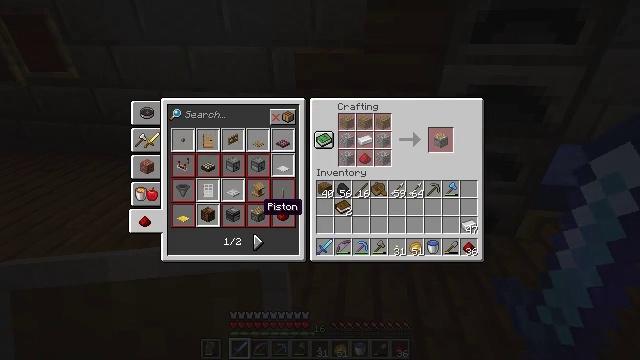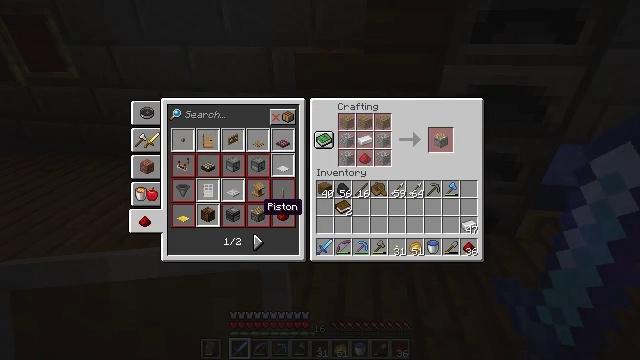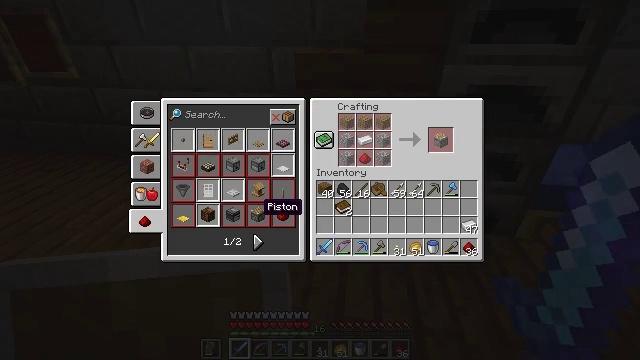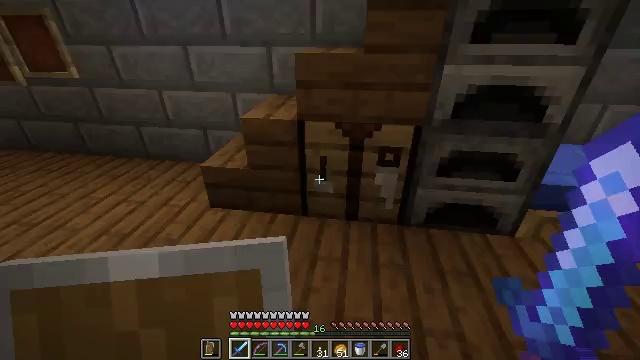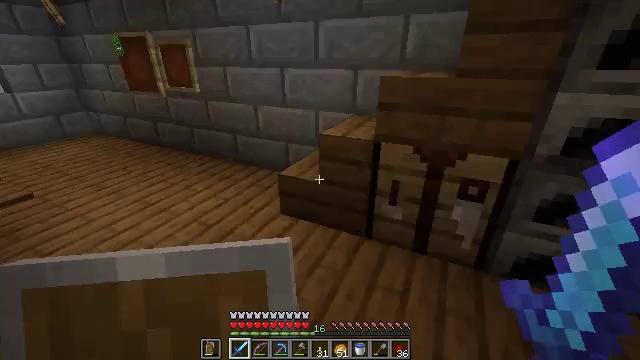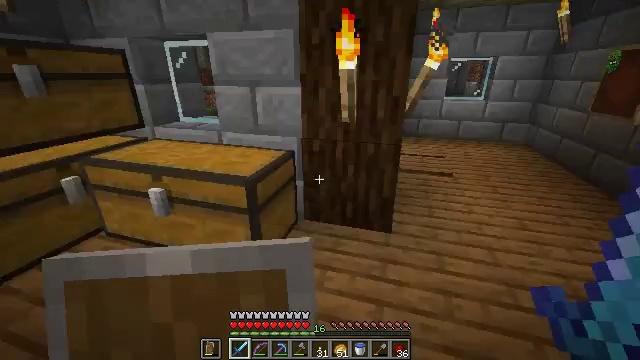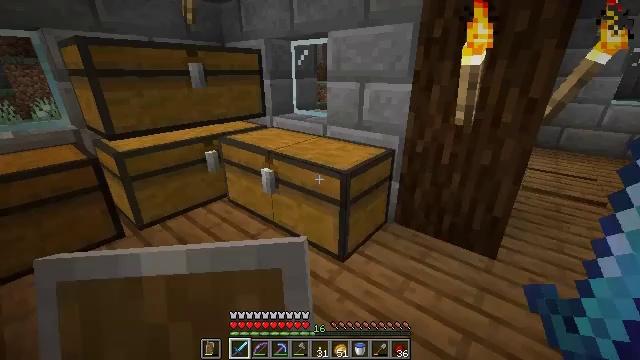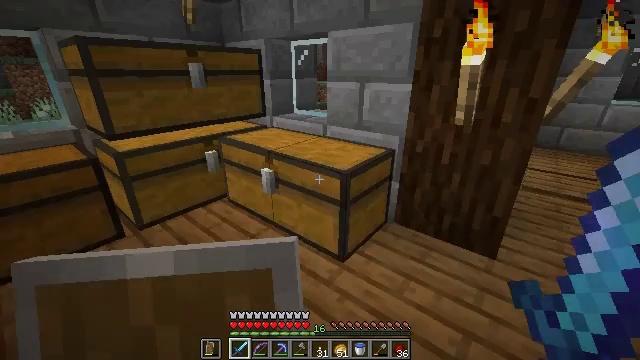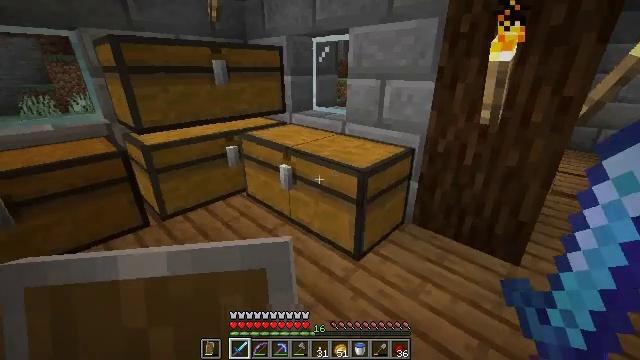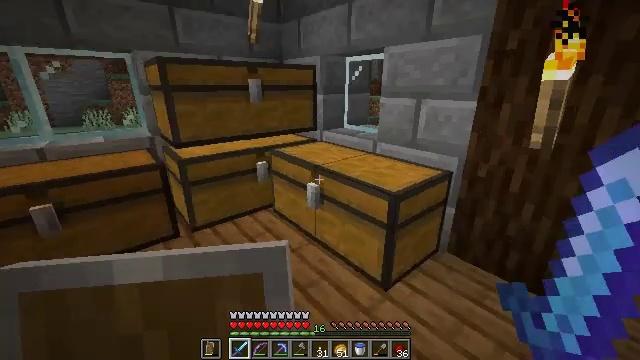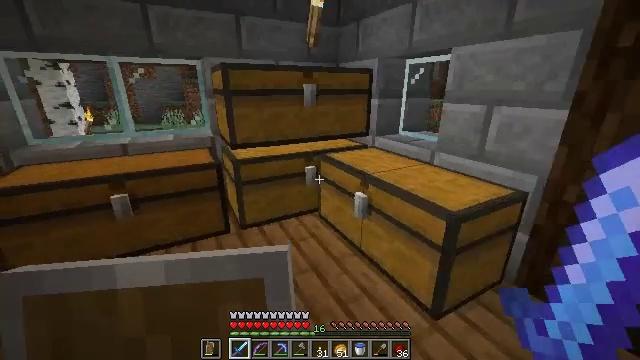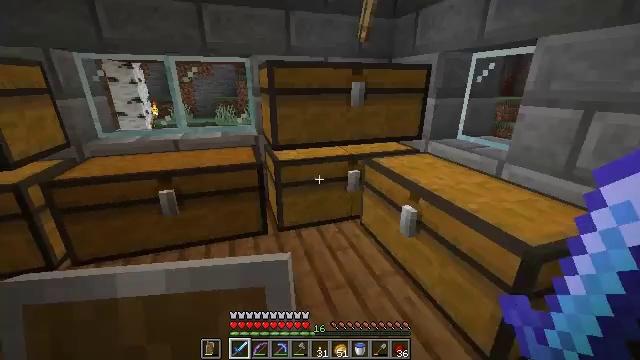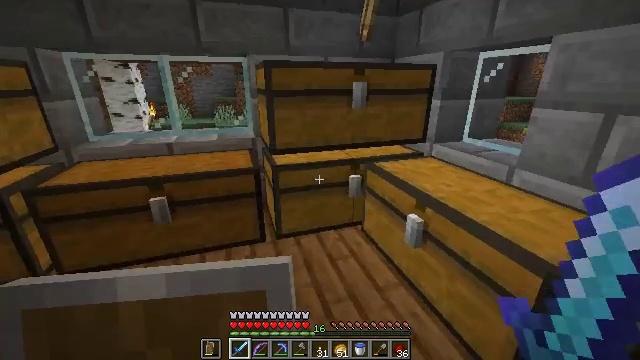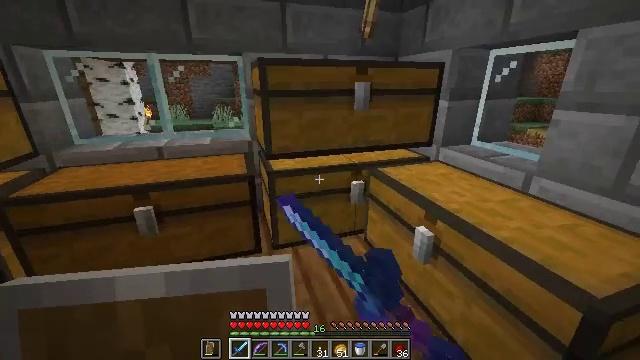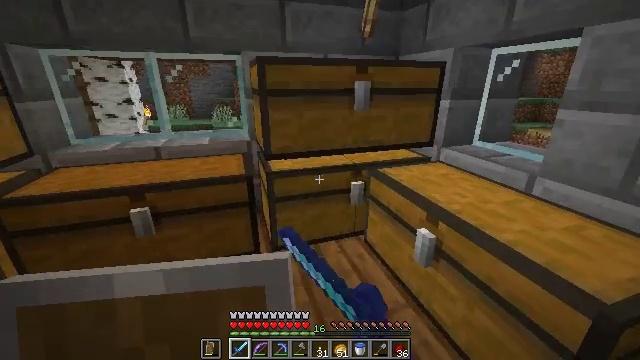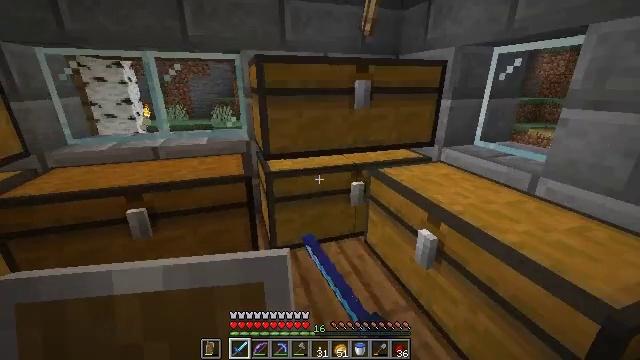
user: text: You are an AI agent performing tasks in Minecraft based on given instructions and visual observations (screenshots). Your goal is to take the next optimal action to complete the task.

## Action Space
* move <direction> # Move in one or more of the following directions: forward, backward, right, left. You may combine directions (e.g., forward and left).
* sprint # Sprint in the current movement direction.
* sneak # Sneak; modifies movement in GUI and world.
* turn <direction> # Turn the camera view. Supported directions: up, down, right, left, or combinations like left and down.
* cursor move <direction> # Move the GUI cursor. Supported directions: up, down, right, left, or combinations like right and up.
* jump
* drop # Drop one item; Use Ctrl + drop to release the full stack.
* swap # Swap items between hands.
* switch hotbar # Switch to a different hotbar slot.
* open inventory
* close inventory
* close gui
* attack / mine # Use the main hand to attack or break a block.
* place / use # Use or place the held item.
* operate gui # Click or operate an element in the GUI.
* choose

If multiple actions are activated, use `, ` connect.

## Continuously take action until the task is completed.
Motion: motion action
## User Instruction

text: Use iron, redstone, wood, and cobblestone to craft a piston.
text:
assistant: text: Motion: no_op
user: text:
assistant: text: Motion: no_op
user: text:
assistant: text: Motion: no_op
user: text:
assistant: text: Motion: turn left and up, close gui
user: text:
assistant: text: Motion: turn left and up
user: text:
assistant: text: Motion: turn left
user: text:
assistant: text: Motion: no_op
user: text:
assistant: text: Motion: turn left
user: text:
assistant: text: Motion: move forward, turn left and up
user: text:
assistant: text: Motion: move forward, turn left
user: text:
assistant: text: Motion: move forward, turn left
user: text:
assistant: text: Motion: move forward, use / place
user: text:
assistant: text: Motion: use / place
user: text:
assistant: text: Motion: no_op
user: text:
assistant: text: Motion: no_op
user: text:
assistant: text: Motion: turn down
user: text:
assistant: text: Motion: open gui
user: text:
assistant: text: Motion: no_op
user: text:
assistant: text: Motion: no_op
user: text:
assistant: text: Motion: no_op
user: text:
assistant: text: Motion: cursor move up
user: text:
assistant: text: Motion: cursor move up
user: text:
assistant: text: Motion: no_op
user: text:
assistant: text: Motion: cursor move right
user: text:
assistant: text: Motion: sneak, cursor move right and up
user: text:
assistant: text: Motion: sneak, cursor move up
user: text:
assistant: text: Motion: sneak, cursor move up
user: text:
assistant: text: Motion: sneak
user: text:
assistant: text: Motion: sneak
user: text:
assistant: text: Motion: sneak, operate gui